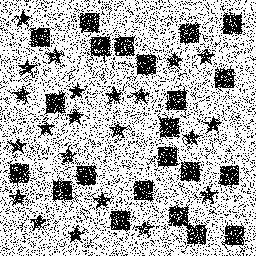
Squares: 22
Triangles: 0
Stars: 22
Total shapes: 44